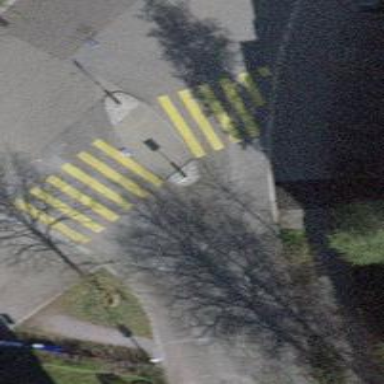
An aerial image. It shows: Uncontrolled crossing with pedestrian island.